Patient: sex F, age 47
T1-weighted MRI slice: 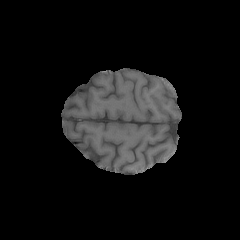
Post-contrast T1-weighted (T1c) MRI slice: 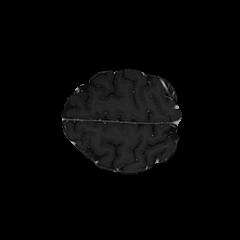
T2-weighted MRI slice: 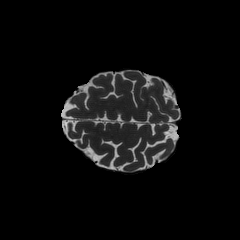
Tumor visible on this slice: no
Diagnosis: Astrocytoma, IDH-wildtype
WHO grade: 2